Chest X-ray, AP view. Patient: 50 years old, sex M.
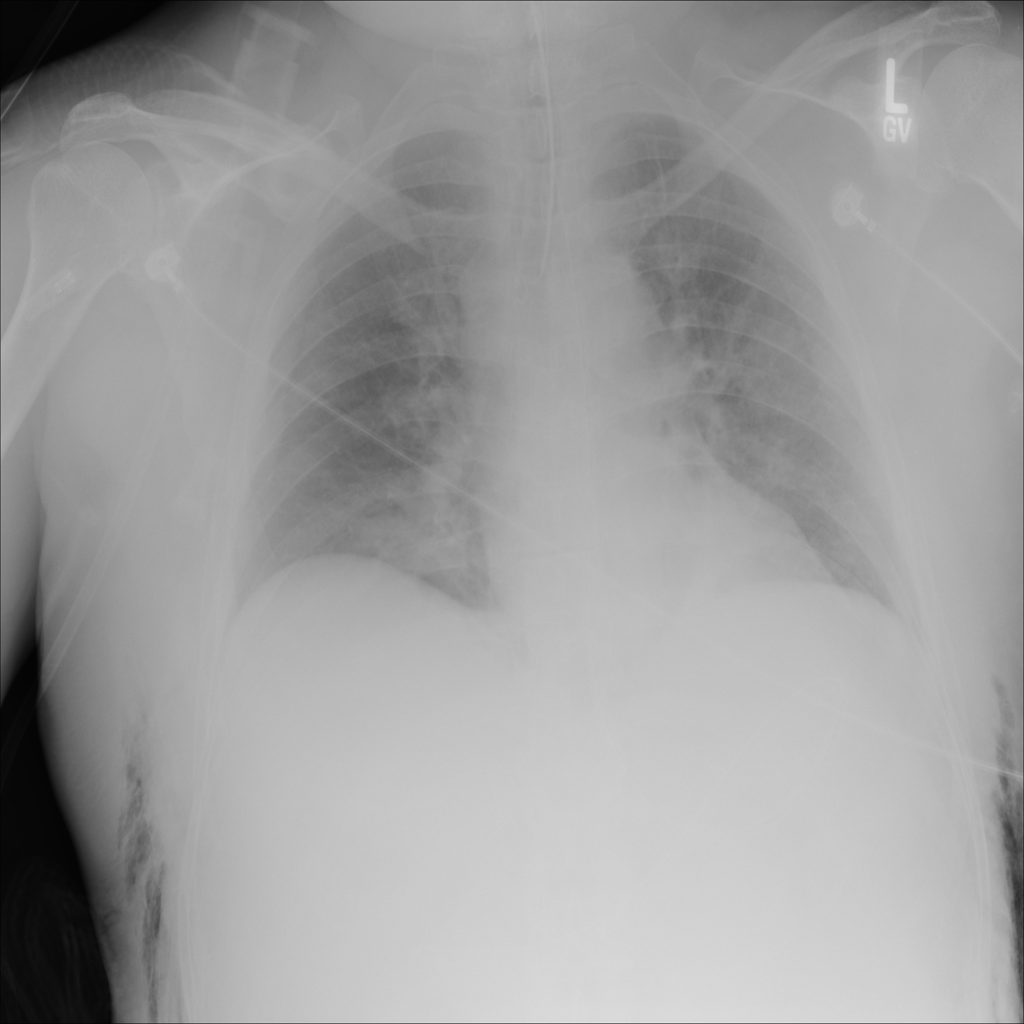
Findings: Atelectasis, Emphysema, Infiltration